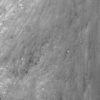
Label: not_dusty